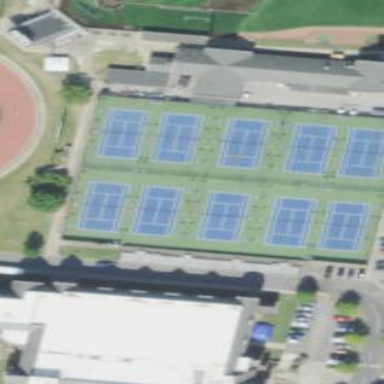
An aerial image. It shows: Tennis court on pitch.